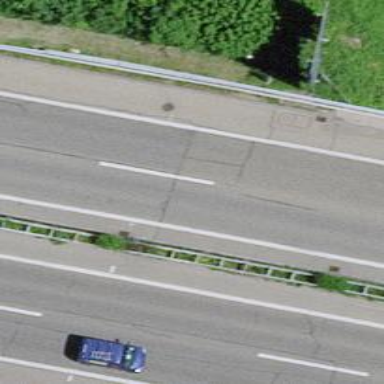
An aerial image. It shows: Motorway bridge with asphalt surface.